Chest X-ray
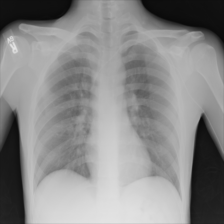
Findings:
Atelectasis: negative
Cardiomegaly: negative
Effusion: negative
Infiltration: negative
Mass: negative
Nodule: negative
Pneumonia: negative
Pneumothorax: negative
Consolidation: negative
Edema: negative
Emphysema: negative
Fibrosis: negative
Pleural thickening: negative
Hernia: negative